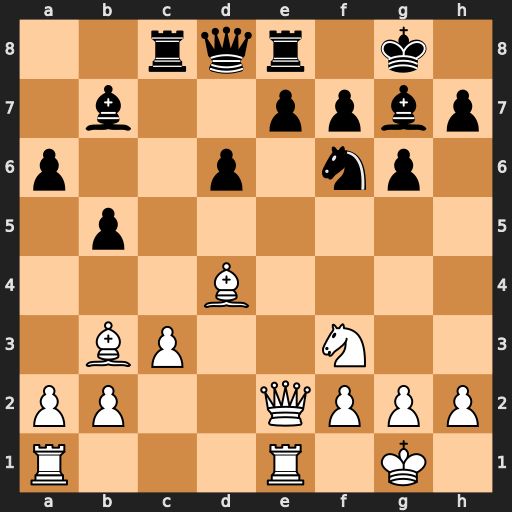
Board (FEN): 2rqr1k1/1b2ppbp/p2p1np1/1p6/3B4/1BP2N2/PP2QPPP/R3R1K1
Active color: w
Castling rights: -
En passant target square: -
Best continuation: Bxf7+ Kxf7 Ng5+ Kf8 Ne6+ Kg8 Nxd8